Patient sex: M
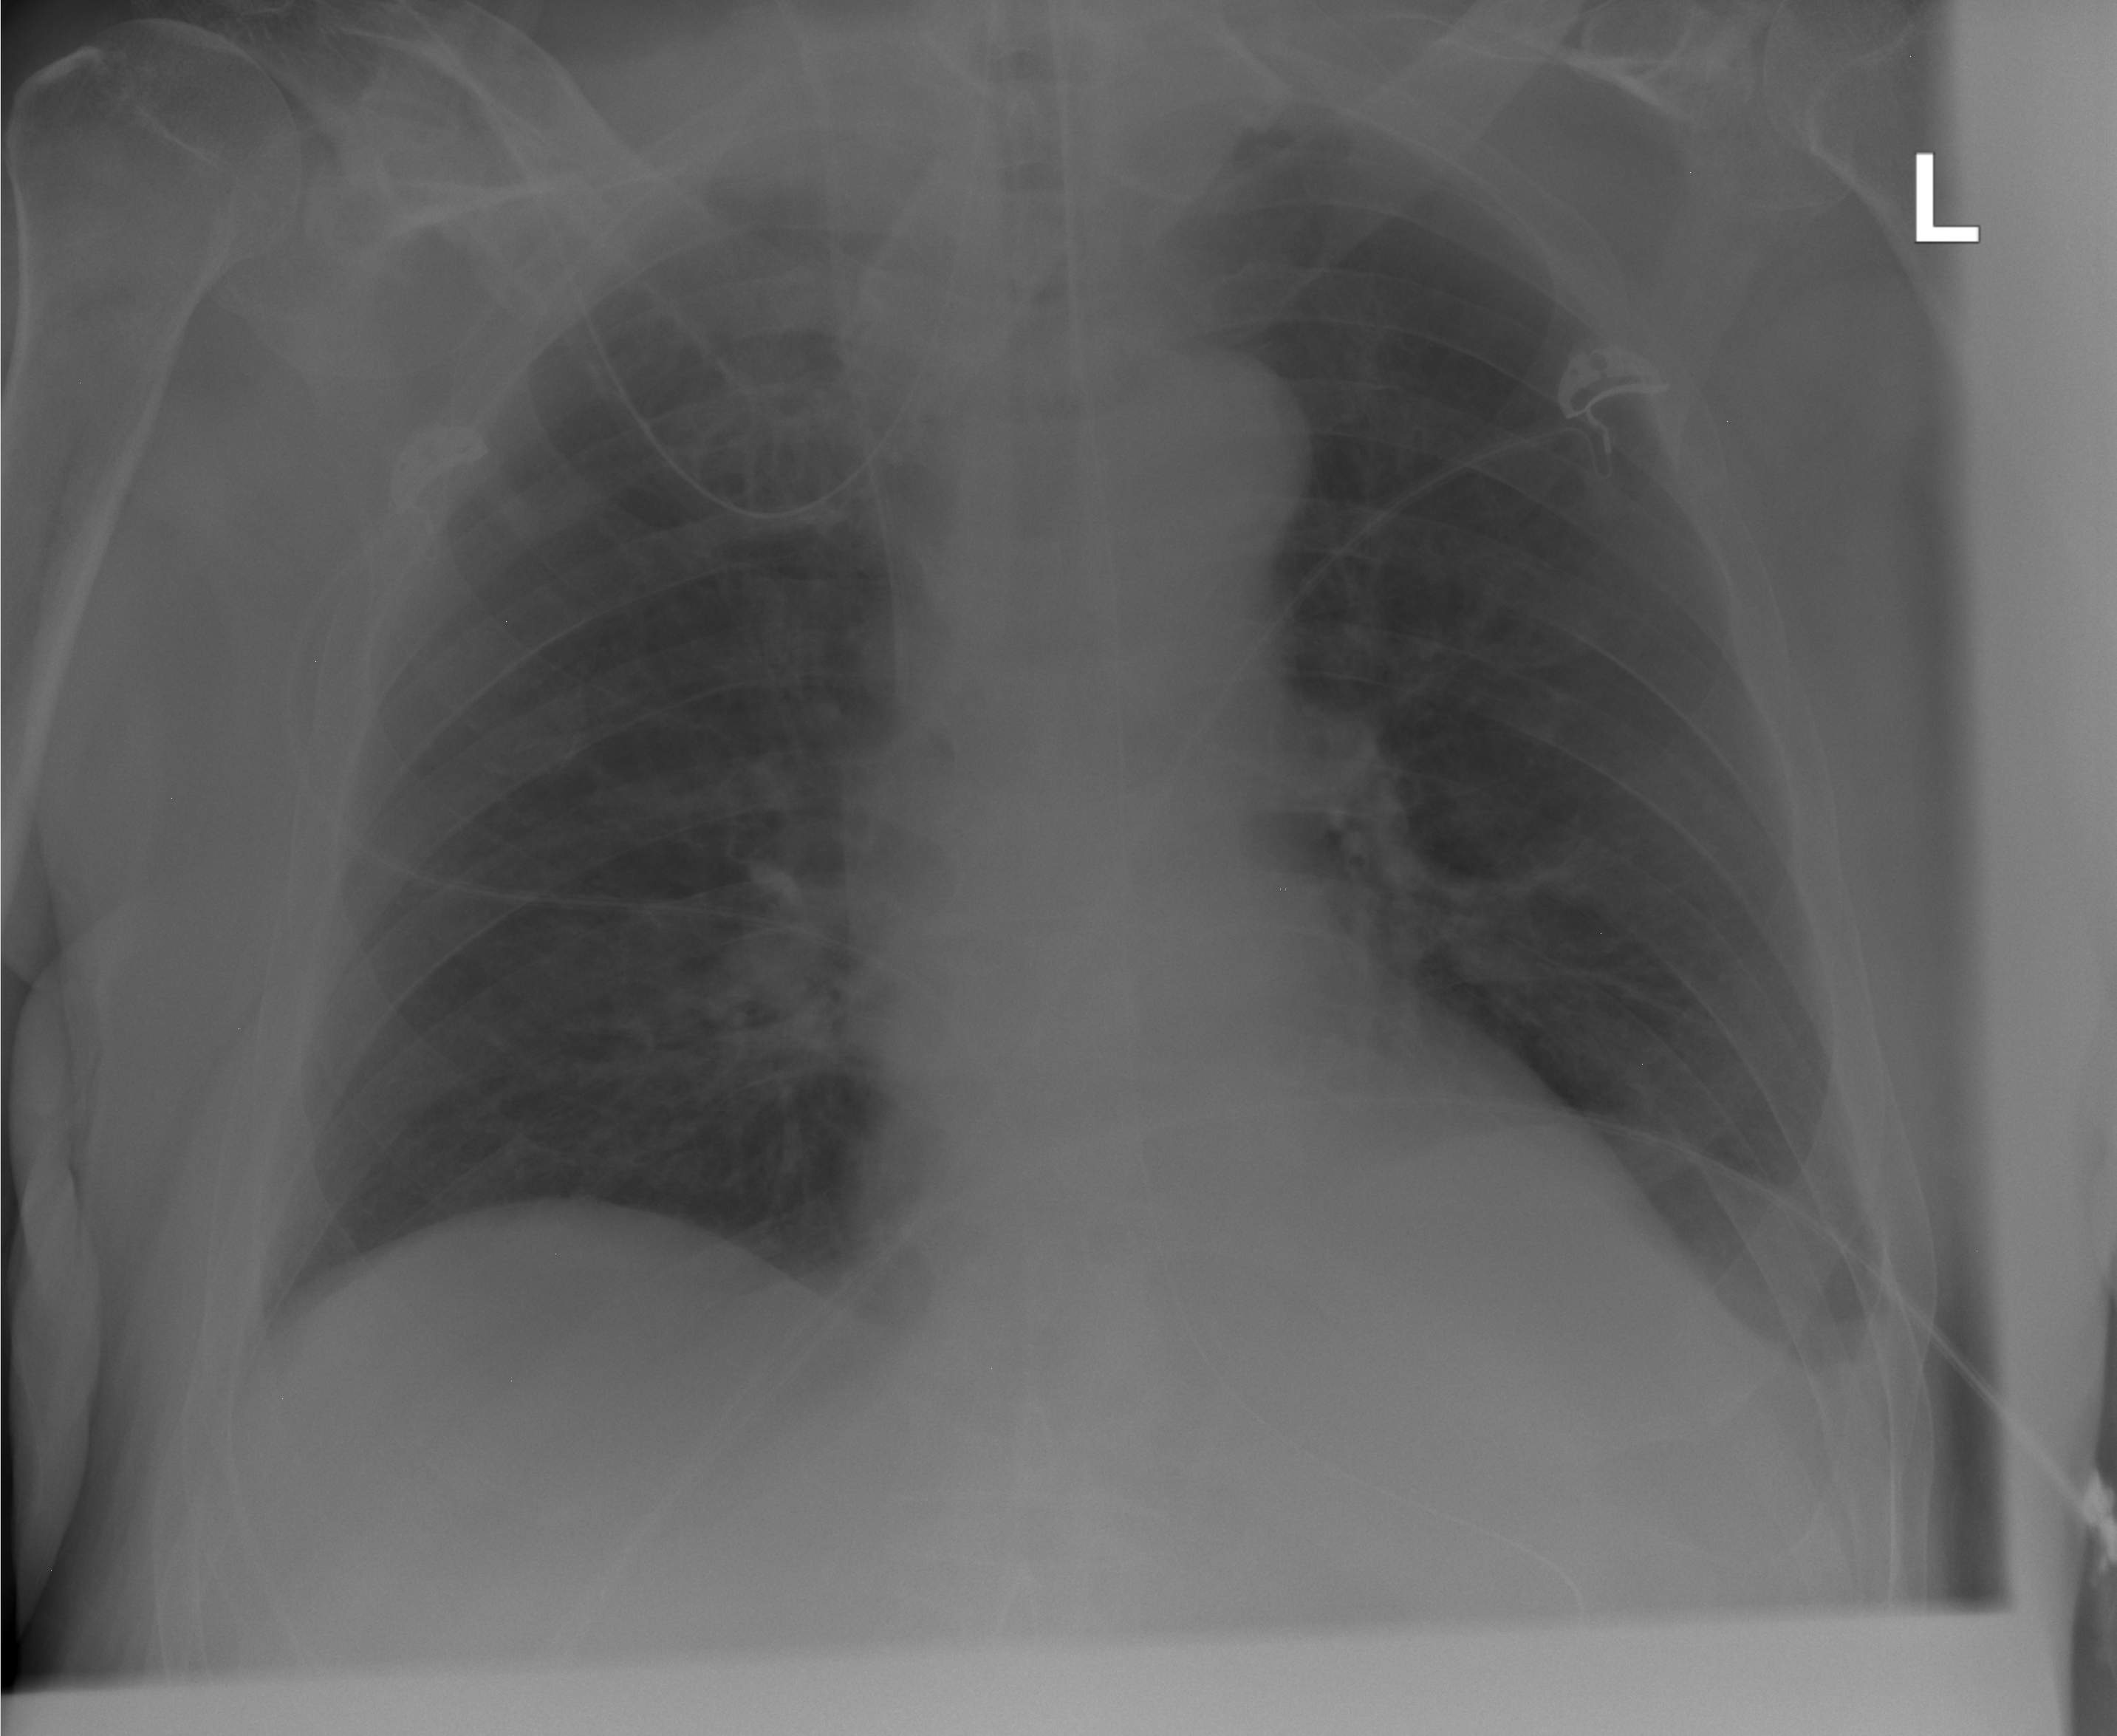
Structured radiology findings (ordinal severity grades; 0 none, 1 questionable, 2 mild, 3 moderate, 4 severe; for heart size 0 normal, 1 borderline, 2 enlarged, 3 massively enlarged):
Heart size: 0
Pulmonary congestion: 0
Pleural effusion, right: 0
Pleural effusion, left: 2
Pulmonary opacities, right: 0
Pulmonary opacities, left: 0
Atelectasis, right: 0
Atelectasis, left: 0